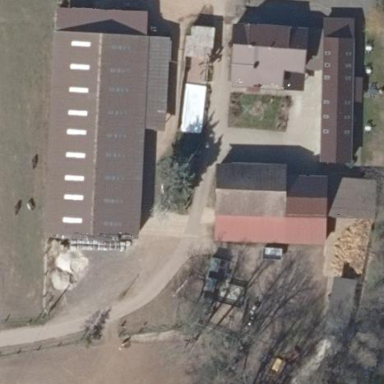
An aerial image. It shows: Farmyard area.